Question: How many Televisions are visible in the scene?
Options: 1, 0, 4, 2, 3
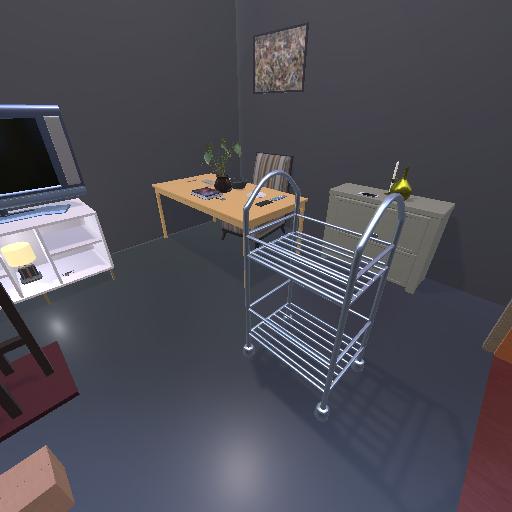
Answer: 1